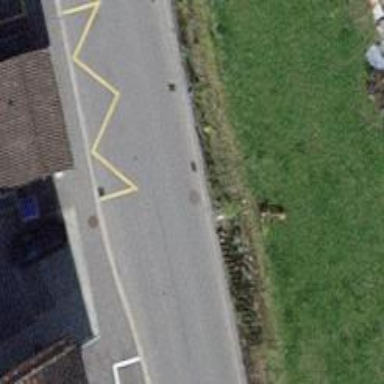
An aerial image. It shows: Bus stop with designated stop position for public transport.